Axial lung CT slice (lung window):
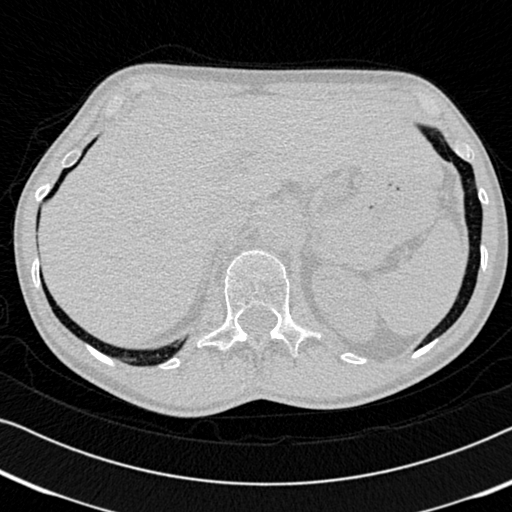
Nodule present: no